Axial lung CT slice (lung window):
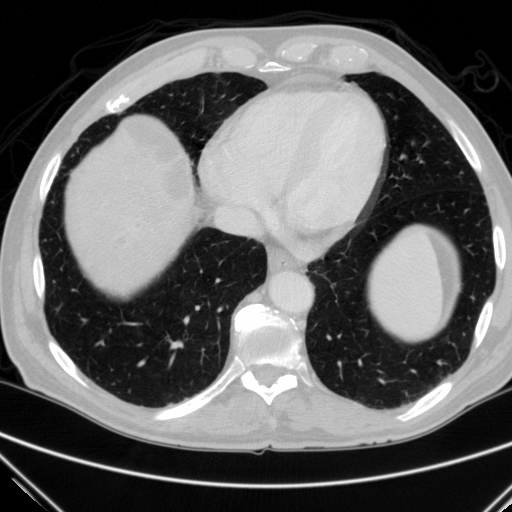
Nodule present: no